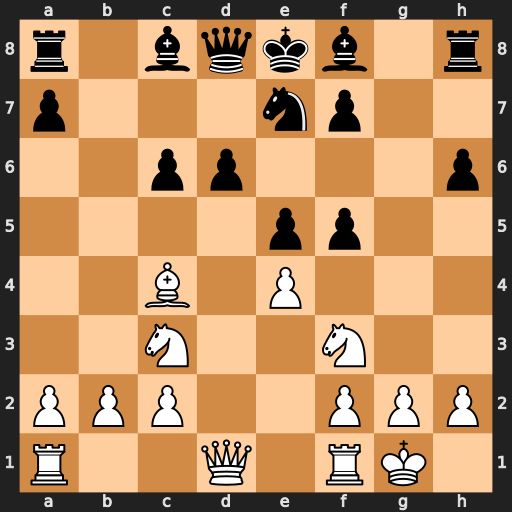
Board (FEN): r1bqkb1r/p3np2/2pp3p/4pp2/2B1P3/2N2N2/PPP2PPP/R2Q1RK1
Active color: w
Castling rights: kq
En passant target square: -
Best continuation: Nxe5 dxe5 Bxf7+ Kxf7 Qxd8